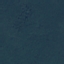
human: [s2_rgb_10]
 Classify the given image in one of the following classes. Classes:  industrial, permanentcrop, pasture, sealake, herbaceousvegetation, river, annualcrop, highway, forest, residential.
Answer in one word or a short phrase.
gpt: Forest